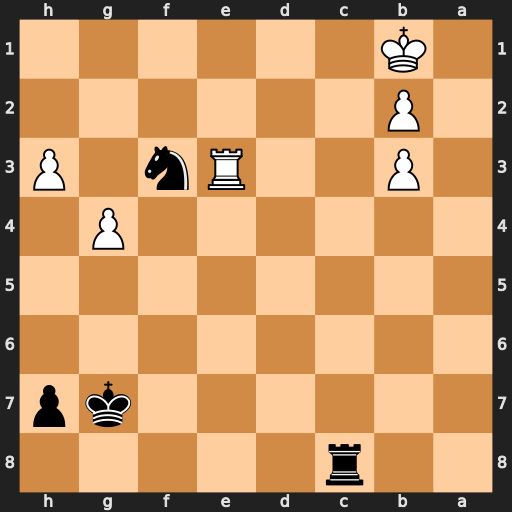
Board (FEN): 2r5/6kp/8/8/6P1/1P2Rn1P/1P6/1K6
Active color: b
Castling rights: -
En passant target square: -
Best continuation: Nd2+ Ka1 Ra8#